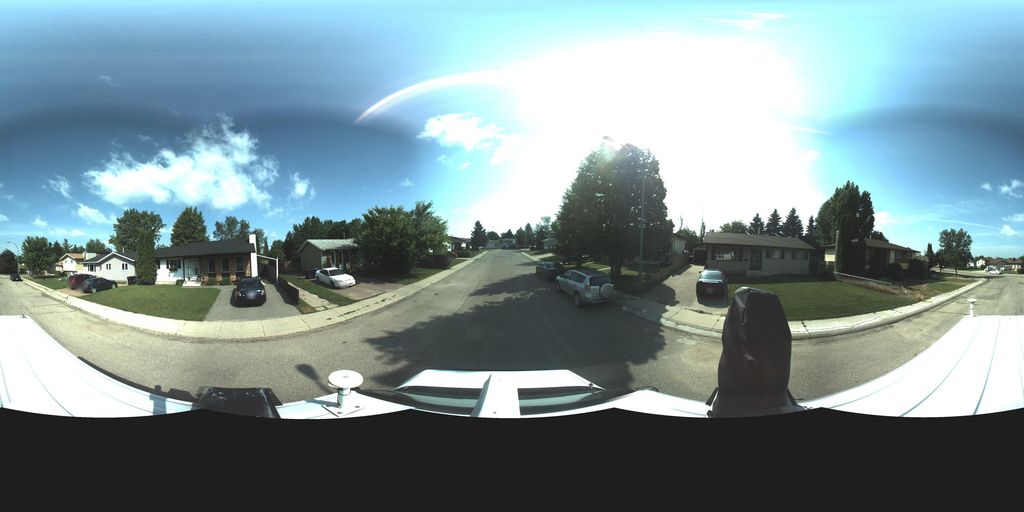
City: saskatoon